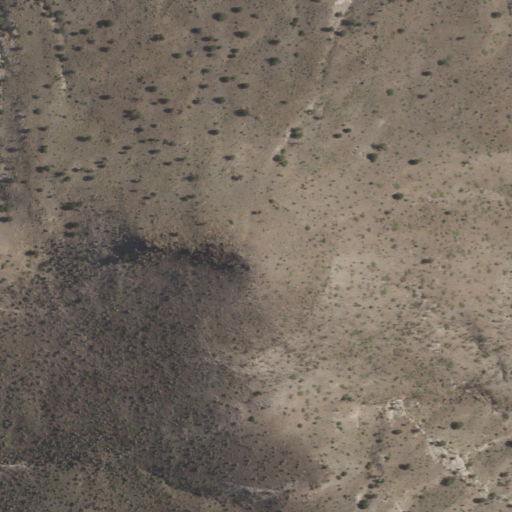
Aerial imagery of mountain in New Mexico named The Saddle Mountain containing only shrub